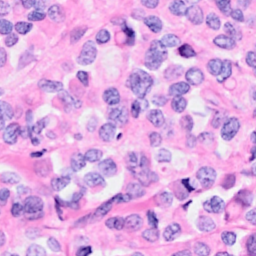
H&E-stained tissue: Breast